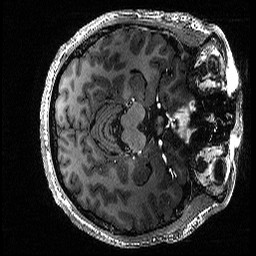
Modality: T1w
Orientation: axial
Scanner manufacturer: siemens
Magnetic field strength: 6.98 T
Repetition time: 2.36 s
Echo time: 0.00274 s